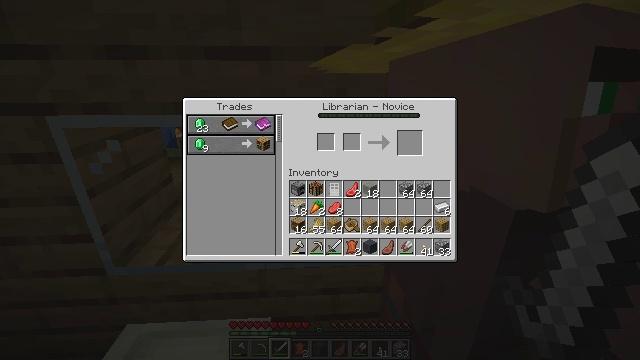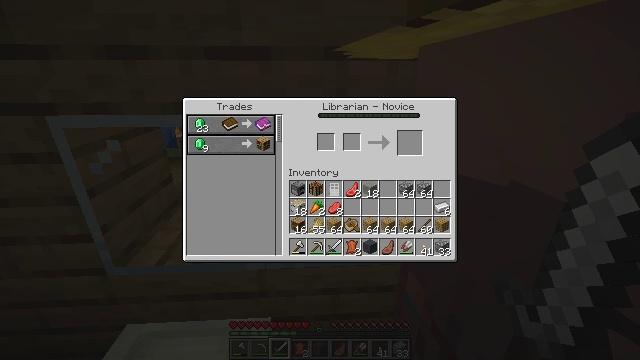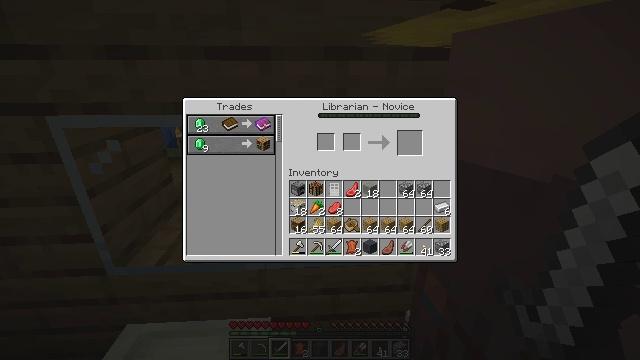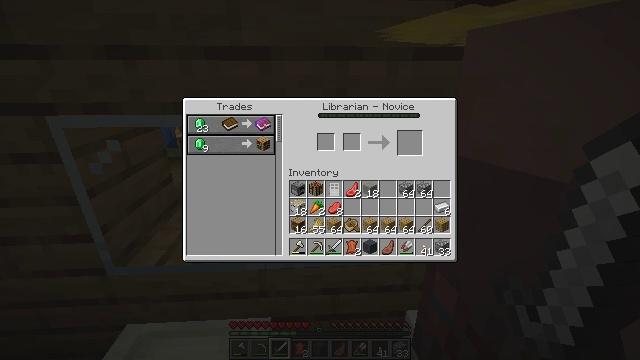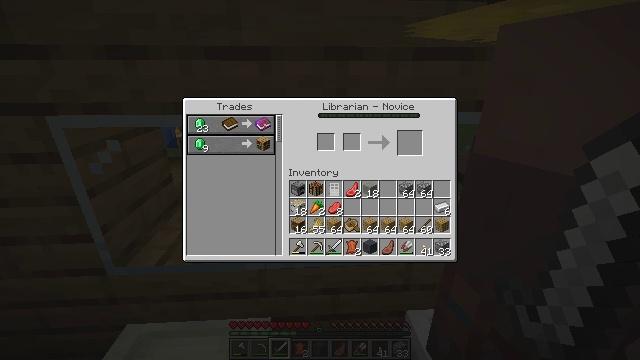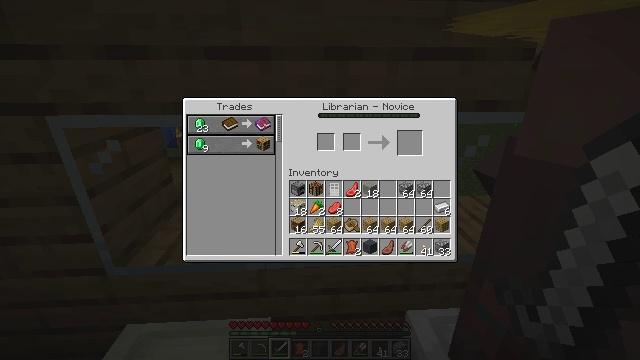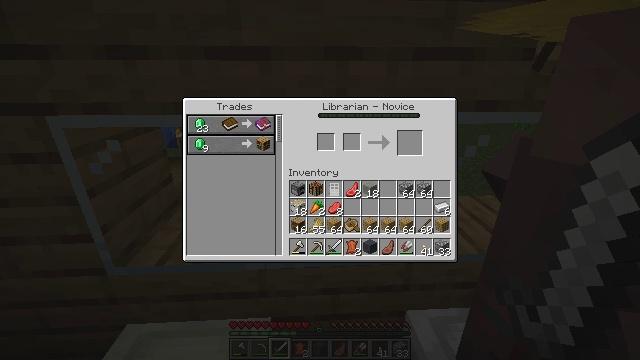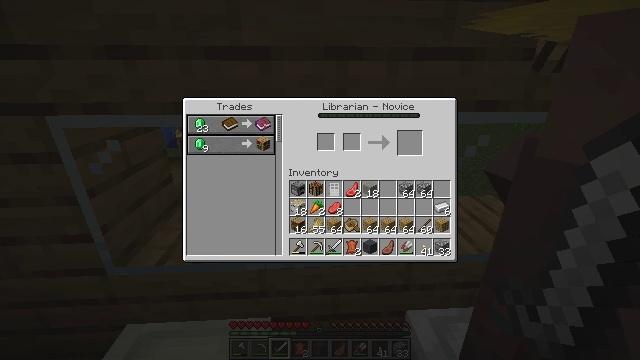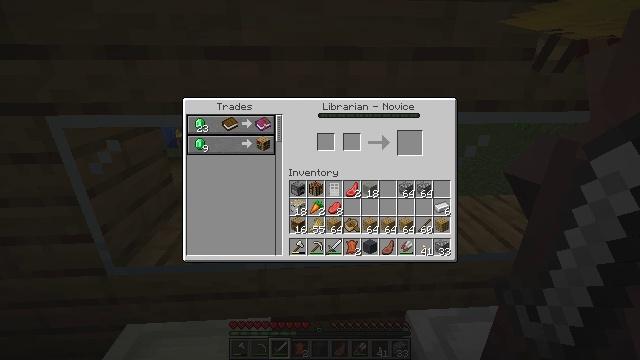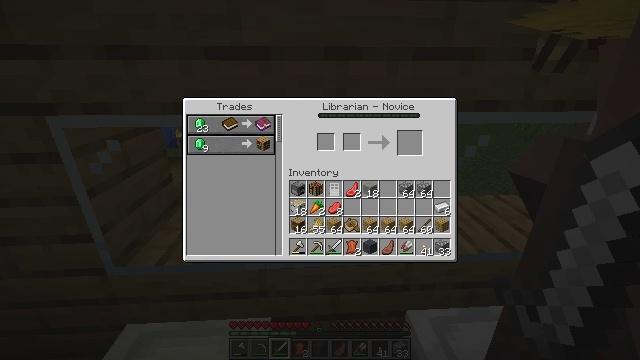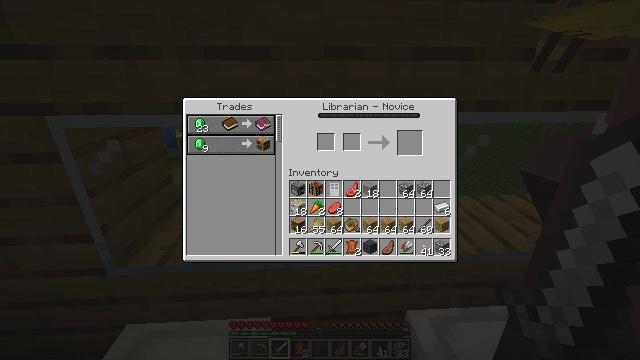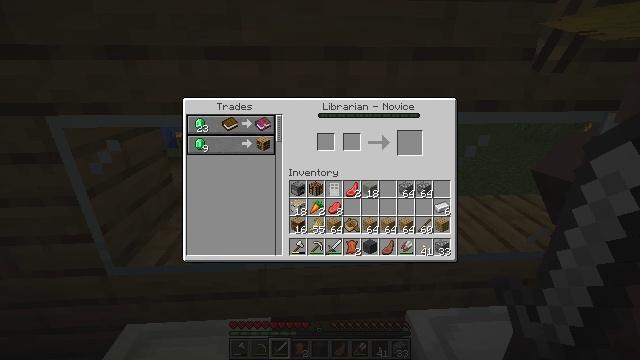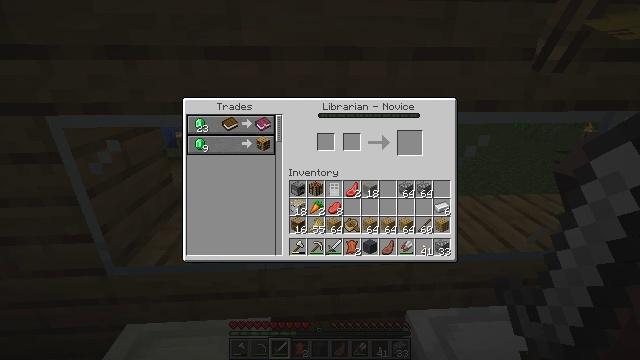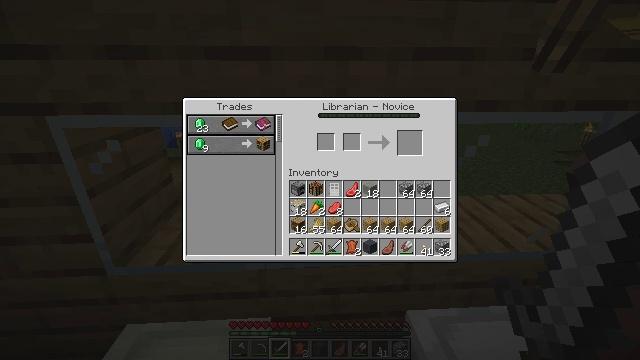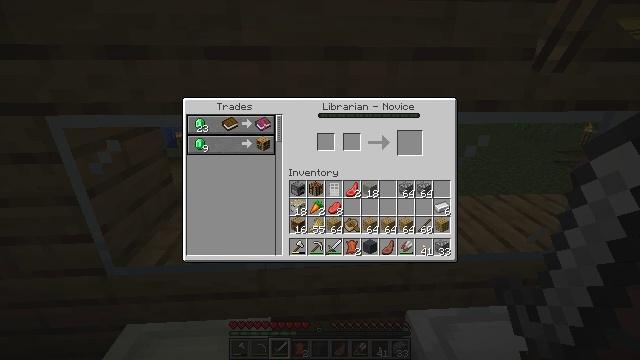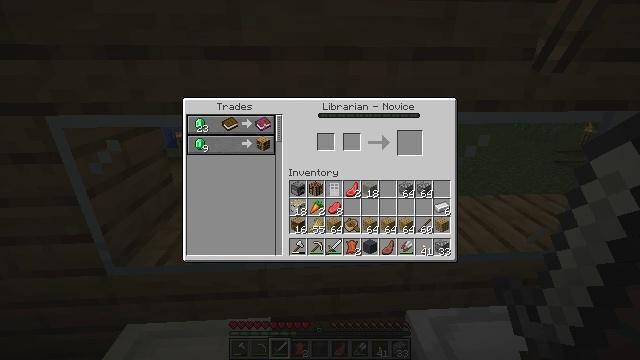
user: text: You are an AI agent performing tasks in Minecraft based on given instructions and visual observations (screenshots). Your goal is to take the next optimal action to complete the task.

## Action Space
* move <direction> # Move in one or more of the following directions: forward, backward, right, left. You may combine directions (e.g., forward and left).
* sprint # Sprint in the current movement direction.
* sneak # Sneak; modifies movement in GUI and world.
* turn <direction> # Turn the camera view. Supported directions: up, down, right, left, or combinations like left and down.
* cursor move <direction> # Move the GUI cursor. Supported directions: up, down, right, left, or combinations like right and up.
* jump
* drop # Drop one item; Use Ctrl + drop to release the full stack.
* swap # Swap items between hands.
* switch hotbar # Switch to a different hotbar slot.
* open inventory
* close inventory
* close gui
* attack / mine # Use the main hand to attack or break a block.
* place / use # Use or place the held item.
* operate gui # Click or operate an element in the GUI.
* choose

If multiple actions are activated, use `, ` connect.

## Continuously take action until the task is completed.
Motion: motion action
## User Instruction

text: Mine beetroots from the garden.
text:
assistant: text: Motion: no_op
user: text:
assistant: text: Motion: no_op
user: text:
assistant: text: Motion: no_op
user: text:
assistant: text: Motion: no_op
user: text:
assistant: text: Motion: no_op
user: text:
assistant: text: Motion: no_op
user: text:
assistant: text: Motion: no_op
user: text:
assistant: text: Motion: no_op
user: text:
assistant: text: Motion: no_op
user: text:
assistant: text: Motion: no_op
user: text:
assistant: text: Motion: no_op
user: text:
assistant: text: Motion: no_op
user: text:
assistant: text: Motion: no_op
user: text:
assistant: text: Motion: no_op
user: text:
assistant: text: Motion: no_op
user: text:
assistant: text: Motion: no_op
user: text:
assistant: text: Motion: no_op
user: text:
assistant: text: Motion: no_op
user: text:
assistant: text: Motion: no_op
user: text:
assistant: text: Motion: no_op
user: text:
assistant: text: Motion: no_op
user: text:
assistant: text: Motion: no_op
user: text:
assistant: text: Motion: no_op
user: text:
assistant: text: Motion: no_op
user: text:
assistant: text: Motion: no_op
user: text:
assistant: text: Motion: no_op
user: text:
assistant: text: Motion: no_op
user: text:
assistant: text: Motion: no_op
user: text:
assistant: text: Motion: close gui
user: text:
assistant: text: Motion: open inventory